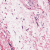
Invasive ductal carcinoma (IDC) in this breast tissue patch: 0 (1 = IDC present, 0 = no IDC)